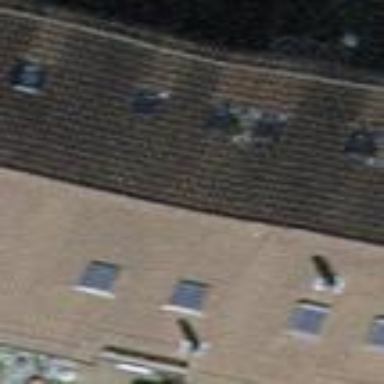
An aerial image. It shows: Terrace building with gabled roof.